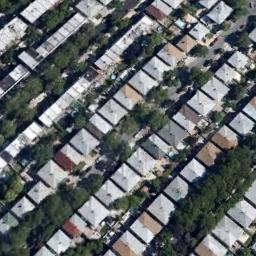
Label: dense_residential